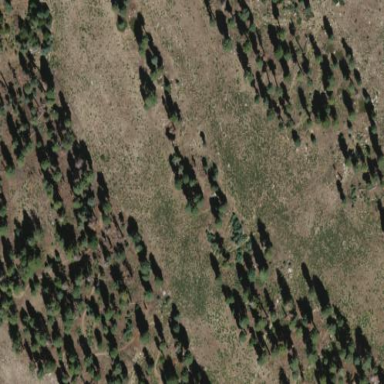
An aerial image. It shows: Forest with evergreen needle-leaved trees. The forest produces timber and wood.